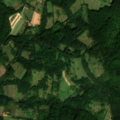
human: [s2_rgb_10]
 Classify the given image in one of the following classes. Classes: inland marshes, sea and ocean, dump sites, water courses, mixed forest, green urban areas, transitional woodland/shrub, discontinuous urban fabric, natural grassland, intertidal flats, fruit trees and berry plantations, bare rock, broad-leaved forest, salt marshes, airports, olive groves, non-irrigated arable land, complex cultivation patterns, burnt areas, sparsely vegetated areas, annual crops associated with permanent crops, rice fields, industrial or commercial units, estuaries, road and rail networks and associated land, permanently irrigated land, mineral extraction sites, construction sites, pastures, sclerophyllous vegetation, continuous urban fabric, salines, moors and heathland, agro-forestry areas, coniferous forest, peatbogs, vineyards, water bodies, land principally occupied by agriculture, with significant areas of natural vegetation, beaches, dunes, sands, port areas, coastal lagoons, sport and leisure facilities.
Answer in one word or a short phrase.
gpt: complex cultivation patterns, land principally occupied by agriculture, with significant areas of natural vegetation, broad-leaved forest, coniferous forest